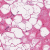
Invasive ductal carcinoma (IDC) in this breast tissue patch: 0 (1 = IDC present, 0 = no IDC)